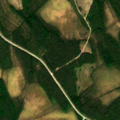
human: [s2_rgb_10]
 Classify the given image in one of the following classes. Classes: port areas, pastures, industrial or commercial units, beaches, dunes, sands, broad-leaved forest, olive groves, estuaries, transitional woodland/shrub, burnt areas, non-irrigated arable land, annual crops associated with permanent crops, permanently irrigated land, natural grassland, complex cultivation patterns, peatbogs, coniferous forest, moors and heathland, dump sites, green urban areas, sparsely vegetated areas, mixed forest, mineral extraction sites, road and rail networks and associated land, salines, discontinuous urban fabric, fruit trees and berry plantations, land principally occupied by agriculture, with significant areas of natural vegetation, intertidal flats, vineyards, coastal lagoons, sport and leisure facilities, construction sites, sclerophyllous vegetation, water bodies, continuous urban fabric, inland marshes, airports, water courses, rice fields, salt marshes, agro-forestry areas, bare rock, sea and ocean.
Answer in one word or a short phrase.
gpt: coniferous forest, mixed forest, transitional woodland/shrub, peatbogs